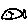
Label: fish